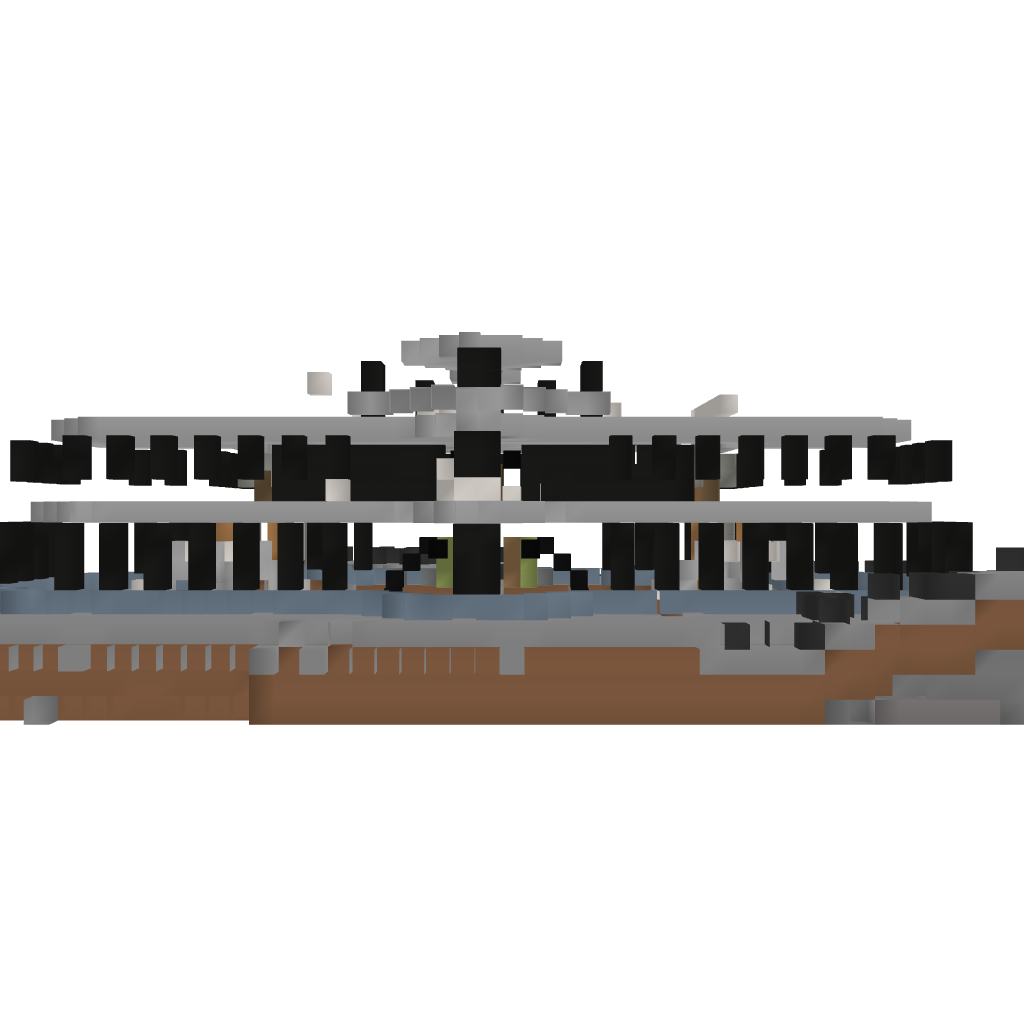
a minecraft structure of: Wither arena cube